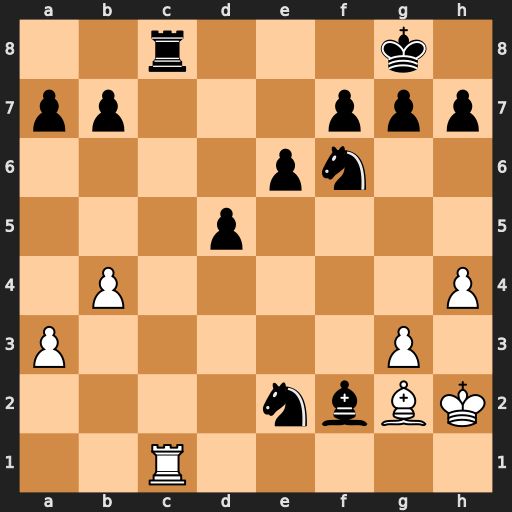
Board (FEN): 2r3k1/pp3ppp/4pn2/3p4/1P5P/P5P1/4nbBK/2R5
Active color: w
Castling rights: -
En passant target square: -
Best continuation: Rxc8+ Ne8 Rxe8#